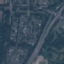
Land use / land cover: Highway